Question: I thought my table was fine until I changed the backgrounds to be a little transparent, which showed previous cells underneath new dequeued cells. This is the code in my 'tableView:cellForRowAtIndexPath:' method. I took out redundant label set up, which are all the same as 'timeLabel'.
'''
static NSString* cellIdentifer = @"Cell";
UITableViewCell* cell = [tableView dequeueReusableCellWithIdentifier: cellIdentifer];
if (!cell)
{
cell= [[UITableViewCell alloc] initWithStyle: UITableViewCellStyleSubtitle reuseIdentifier: cellIdentifer];
}
int offset = 5;
int rowHeight = 120;
UIView* cellView = [[UIView alloc] initWithFrame: CGRectMake(offset, offset, 320 - offset * 2, rowHeight - offset * 2)];
cellView.backgroundColor = indexPath.row % 2 == 0 ? [UIColor colorWithWhite: 1.0 alpha: .8 ] : [UIColor colorWithWhite: .3 alpha: .8];
int padding = 5;
int x1 = 5;
int x2 = CGRectGetWidth(cellView.frame) / 3;
int x3 = x2 * 2;
int y1 = 5;
int y2 = CGRectGetHeight(cellView.frame) / 2 + padding;
int width = CGRectGetWidth(cellView.frame) / 3 - padding;
int sHeight = CGRectGetHeight(cellView.frame) / 2 - padding;
int bHeight = CGRectGetHeight(cellView.frame) - padding;
CGRect cell1 = CGRectMake(x1, y1, width, sHeight);
int row = indexPath.row;// - 1;
UILabel* timeLabel = [[UILabel alloc] initWithFrame: cell1];
timeLabel.backgroundColor = [UIColor clearColor];
timeLabel.text = [[self.tableData objectAtIndex: row] objectForKey: @"time"];
[cellView addSubview: timeLabel];
[cell.contentView addSubview: cellView];
'''

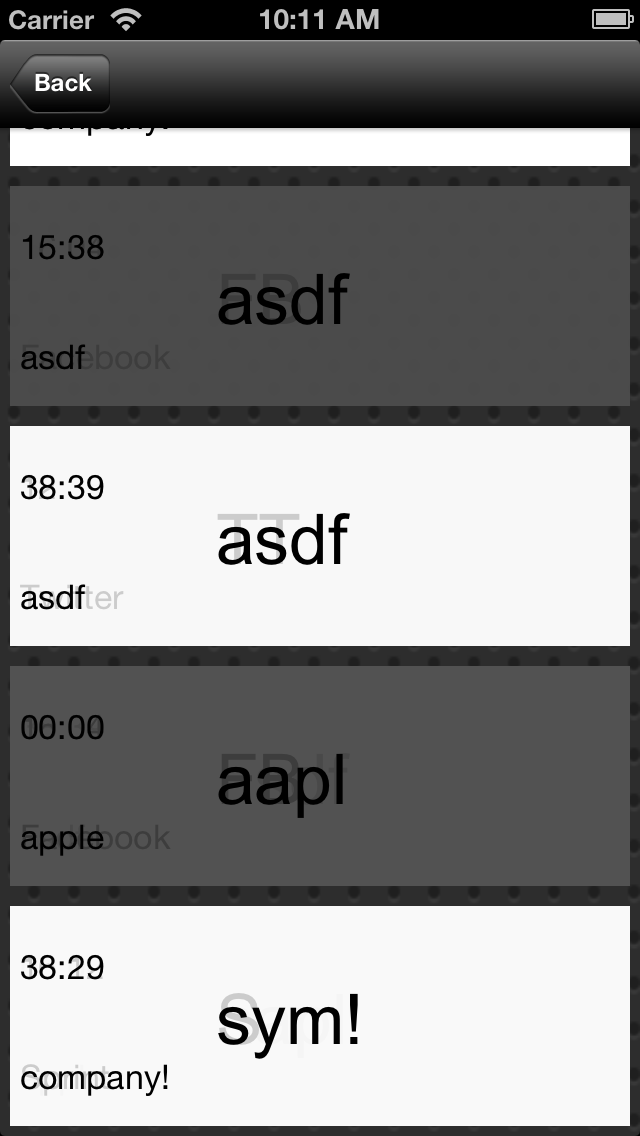
Answer: You are creating new 'UIView' and 'UILabel' even if the cell is reused which results showing old one below your new one.
Do like this
'''
UITableViewCell* cell = [tableView dequeueReusableCellWithIdentifier: cellIdentifer];
if (!cell)
{
cell= [[UITableViewCell alloc] initWithStyle: UITableViewCellStyleSubtitle reuseIdentifier: cellIdentifer];
int offset = 5;
int rowHeight = 120;
UIView* cellView = [[UIView alloc] initWithFrame: CGRectMake(offset, offset, 320 - offset * 2, rowHeight - offset * 2)];
cellView.tag = 200;
cellView.backgroundColor = indexPath.row % 2 == 0 ? [UIColor colorWithWhite: 1.0 alpha: .8 ] : [UIColor colorWithWhite: .3 alpha: .8];
int padding = 5;
int x1 = 5;
int x2 = CGRectGetWidth(cellView.frame) / 3;
int x3 = x2 * 2;
int y1 = 5;
int y2 = CGRectGetHeight(cellView.frame) / 2 + padding;
int width = CGRectGetWidth(cellView.frame) / 3 - padding;
int sHeight = CGRectGetHeight(cellView.frame) / 2 - padding;
int bHeight = CGRectGetHeight(cellView.frame) - padding;
CGRect cell1 = CGRectMake(x1, y1, width, sHeight);
int row = indexPath.row;// - 1;
UILabel* timeLabel = [[UILabel alloc] initWithFrame: cell1];
timeLabel.backgroundColor = [UIColor clearColor];
timeLabel.tag = 300;
[cellView addSubview: timeLabel];
[cell.contentView addSubview: cellView];
}
UIView *view = [cell.contentView viewWithTag:200];
UILabel *timeLabel = (UILabel*)[view viewWithTag:300];
timeLabel.text = [[self.tableData objectAtIndex: row] objectForKey: @"time"];
'''
Instead of having this messy thing I would suggest you to create a <URL>